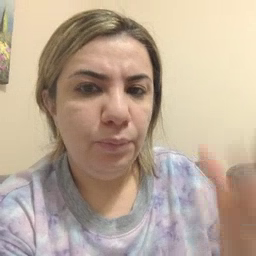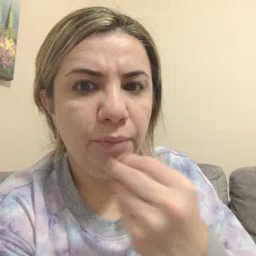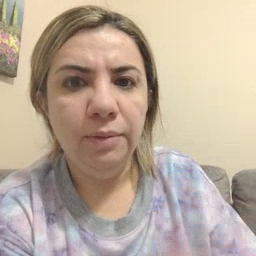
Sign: pretty